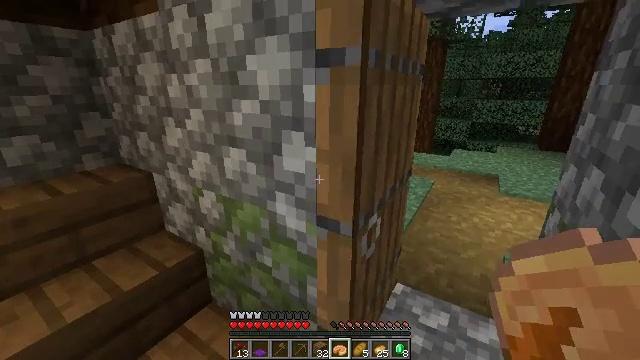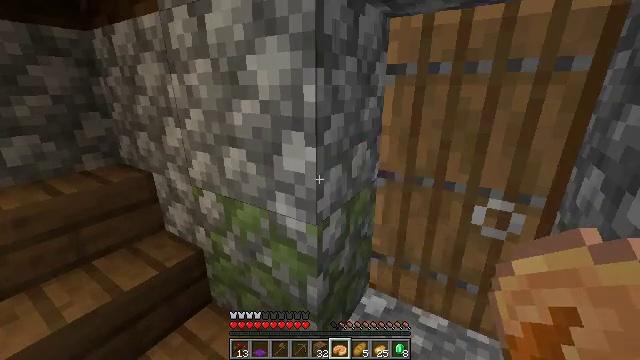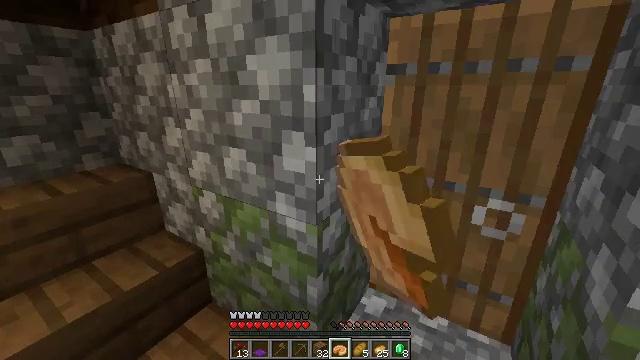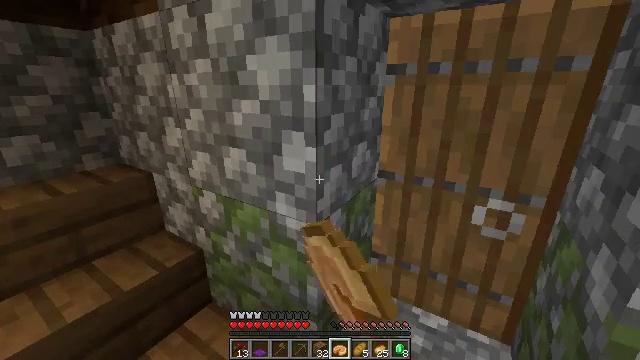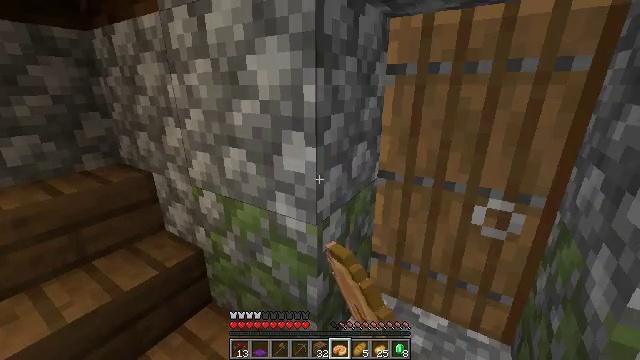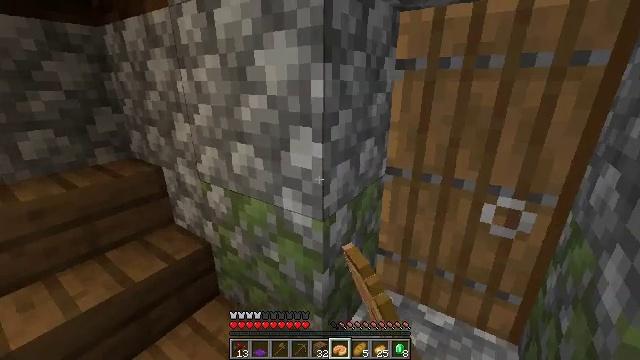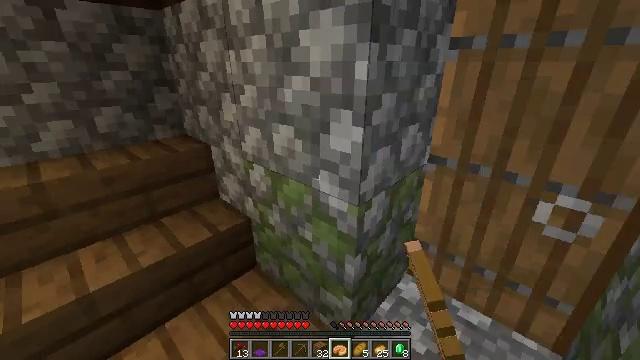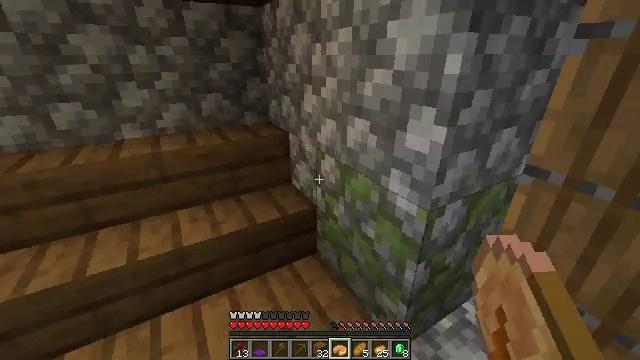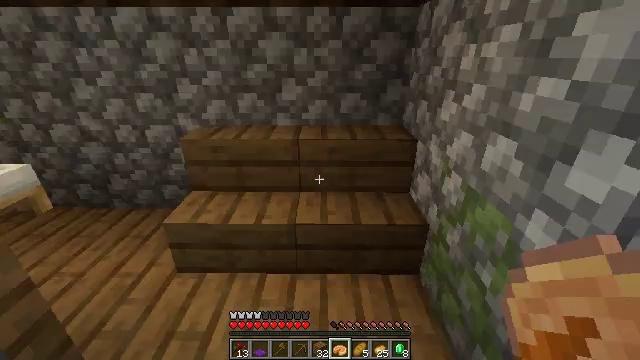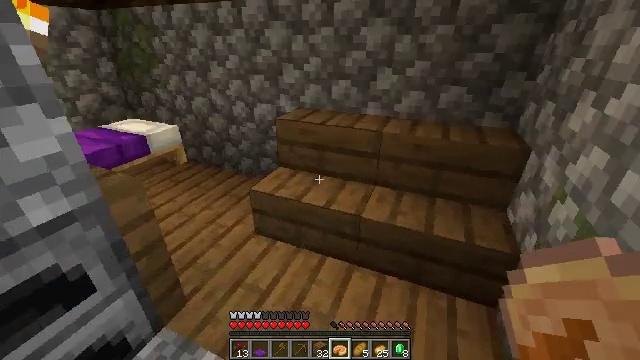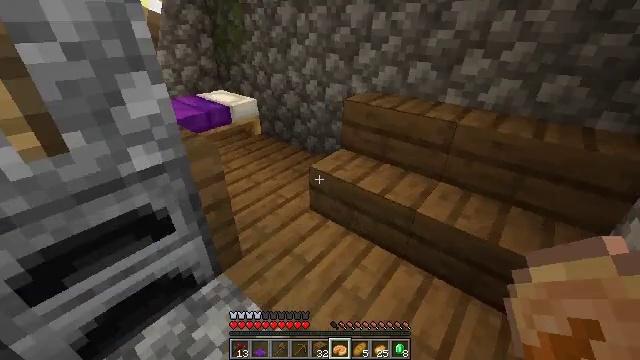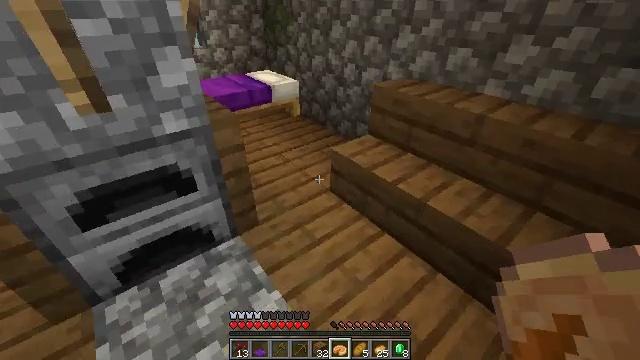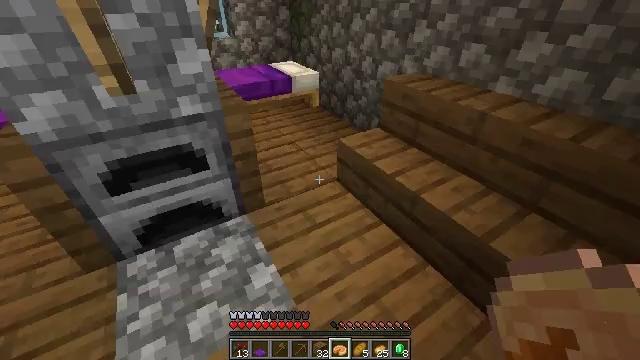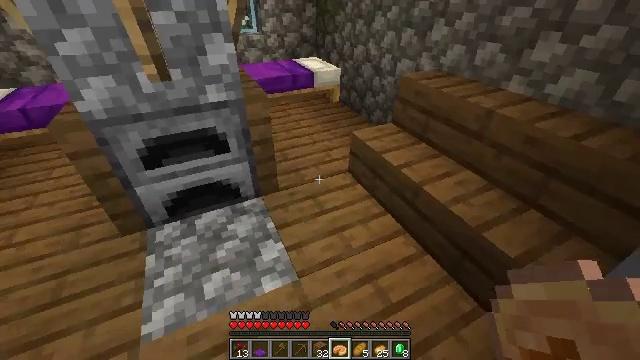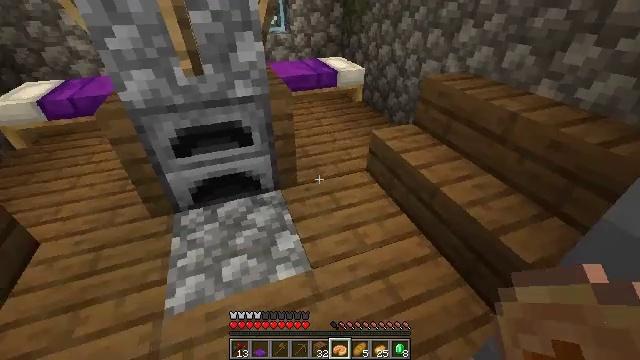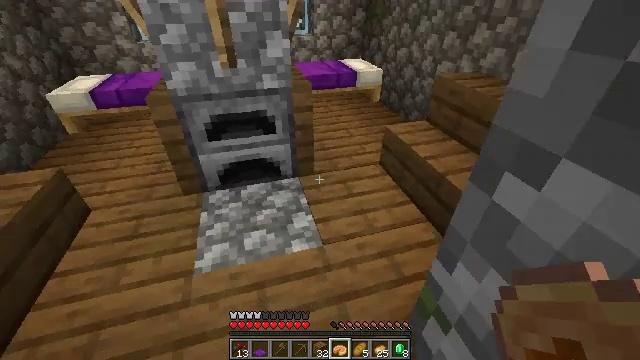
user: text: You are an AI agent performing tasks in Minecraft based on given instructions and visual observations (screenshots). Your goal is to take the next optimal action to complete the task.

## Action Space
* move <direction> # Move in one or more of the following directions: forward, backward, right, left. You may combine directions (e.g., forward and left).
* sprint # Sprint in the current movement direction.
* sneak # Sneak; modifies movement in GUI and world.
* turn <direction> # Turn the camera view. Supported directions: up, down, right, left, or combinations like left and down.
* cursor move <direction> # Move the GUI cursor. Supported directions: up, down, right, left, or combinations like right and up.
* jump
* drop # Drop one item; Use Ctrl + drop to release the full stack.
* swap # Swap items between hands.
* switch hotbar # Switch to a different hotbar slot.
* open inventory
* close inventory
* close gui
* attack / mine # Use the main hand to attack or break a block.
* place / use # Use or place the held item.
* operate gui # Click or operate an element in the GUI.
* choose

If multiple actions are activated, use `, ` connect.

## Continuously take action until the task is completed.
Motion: motion action
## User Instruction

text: Remove a pumpkin pie from the inventory.
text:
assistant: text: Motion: use / place
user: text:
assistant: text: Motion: use / place
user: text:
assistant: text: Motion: use / place
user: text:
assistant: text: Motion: no_op
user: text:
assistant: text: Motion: turn left
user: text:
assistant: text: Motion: turn left and down
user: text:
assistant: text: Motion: turn left and down
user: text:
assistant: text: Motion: move right, turn left
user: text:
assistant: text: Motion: move right, turn left and down
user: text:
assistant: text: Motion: move right, turn left and down
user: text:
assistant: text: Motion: move back and move right, turn left and down
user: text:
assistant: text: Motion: move back and move right, turn left and down
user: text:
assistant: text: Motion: move back, turn left
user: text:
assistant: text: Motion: move back, turn left
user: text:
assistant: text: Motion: turn left
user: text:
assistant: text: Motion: turn left and up
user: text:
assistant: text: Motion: turn left and up
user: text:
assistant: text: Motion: turn left
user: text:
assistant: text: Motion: turn left and up
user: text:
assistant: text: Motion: turn up
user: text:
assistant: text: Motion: turn up
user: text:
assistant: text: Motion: turn up
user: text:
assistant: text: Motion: no_op
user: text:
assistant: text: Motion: no_op
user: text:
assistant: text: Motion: no_op
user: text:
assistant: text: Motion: use / place
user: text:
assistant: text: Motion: use / place
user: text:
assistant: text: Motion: use / place
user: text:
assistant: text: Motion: use / place
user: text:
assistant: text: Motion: no_op